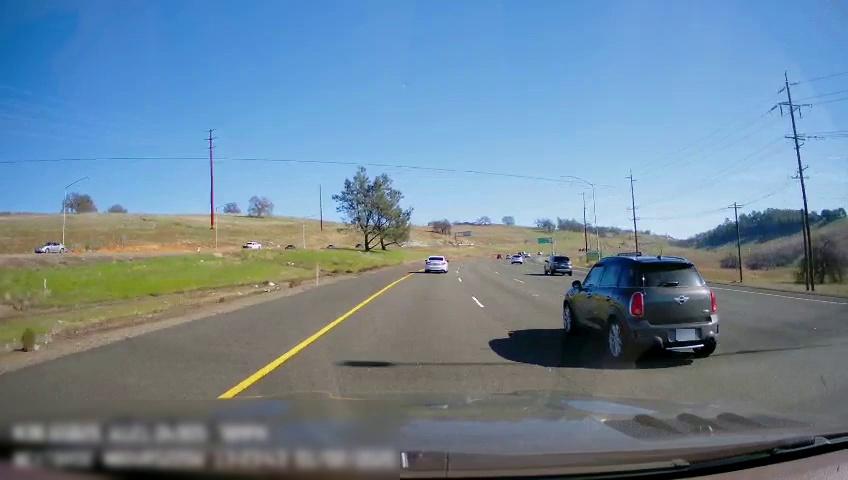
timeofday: Day
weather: Sunny
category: Drivable Space
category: Vehicles | Car
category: Vehicles | Truck
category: Vehicles | SUV
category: Vehicles | Car
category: Vehicles | Car
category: Vehicles | SUV
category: Lanes | Current Lane
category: Lanes | Current Lane
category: Lanes | Alternate Lane
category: Lanes | Alternate Lane
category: Traffic | Signs